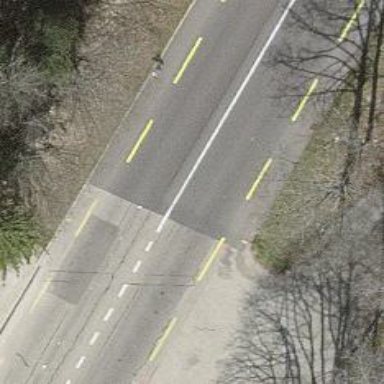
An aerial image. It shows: Primary highway with designated cycle lane.